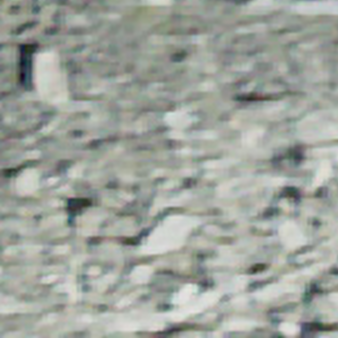
Label: other